Question: I'm currently creating a drawing software using WPF Shapes on canvas.
I've created a system allowing the user to move and rotate shapes on a Canvas using a transparent canvas upon the shape (which rotate with the shape) :

The green point is used to rotate the shape, the blue zone upon the rectangle is used to move the shape. I'd like to use my 4 red points to re-size the shape.
But the shape is rotatable, so corners coordinates aren't completely relevant to resize the shape. It seems, in my opinion, to be relevant only if the rotation is equals to 0, because the Left-Top Corner can be the Bottom-Right one after a 180 degree rotation.
Right now I'm using a 'RotateTransform' to achieve the rotation with a '0.5, 0.5' 'RenderTransformOrigin'. I'd like to avoid the use of a 'ScaleTransform' because I want to keep the 'StrokeThickness' at the size it is.
All red dots are pseudo-draggable (using MouseDown, MouseMove, MouseUp events). I use a buffer point which gives me the delta in X and Y between two mouse events.
How can use the deltas to resize the shape, even if it is rotated or moved ?
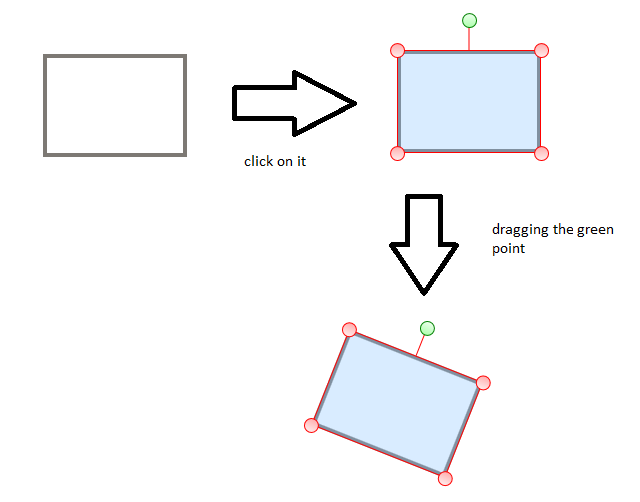
Answer: You can use the deltas to resize the shape if it is rotated. The only thing you have to do is rotating the mousemovement either. As you can see:
<URL>
The movement of the mouse from origin to location describes a 2-D-vector. You can rotate this vector mathematically by using this formula:
x' = cos(theta) * x - sin(theta) * y
y' = sin(theta) * x + cos(theta) * y
where x/y is the current location of the mouse relative to the origin of the resize and theta the angle of rotation which can be found in the RotateTransform-object (Angle-Property) of the shape. At this point I don't know exactly if you have to use -theta, because the vector has to rotate in the opposite direction.
You can pick x'/y' for calculating the deltas and resize the shape like if it wasn't rotated.
I did not implement this myself. This is just a general idea. Maybe I can serve with a little code if you try this and give feedback or specify the problem more deeply or update your question with some code.
Resizing the shape using the deltas should be easy if you can access the width- and height-property of the shape. You simply add/subtract the x-delta to/from width and/or add/subtract the y-delta to/from height, depending on the grabbed point. This isn't affected by the location of the shape within the canvas.
Maybe you have to adjust the Canvas.Left/Canvas.Top-Property of the shape. I.e. if the user grabs the left upper point and resizes it to left/up, you should subtract the deltas from left and top porperty as well. Otherwise it will expand to right/down.